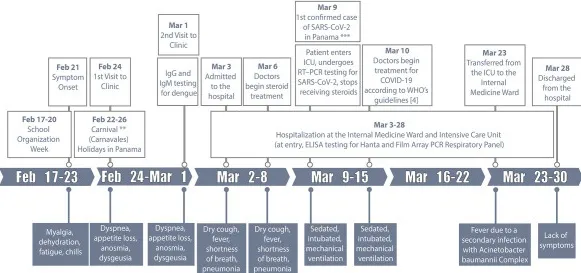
Case history of the first recovered coronavirus disease (COVID-19) patient from Panama. *The patient experienced no fever, sore throat, nasal congestion, running nose or severe coughing since symptom onset until the day of hospitalization. **Carnivals ("Carnavales") are one of the most popular holiday celebrations of the year in Panama. ***The first confirmed case of severe acute respiratory syndrome coronavirus 2 (SARS-CoV-2) in Panama using reverse-transcription polymerase-chain-reaction (RT-PCR) testing was reported on March 9, 2020, and the same day the patient was confirmed positive for SARS-CoV-2 infection. The school where the first cluster of activity was detected in Panama City closed on March 10, 2020, 5 days after the beginning of the academic year. ICU, Intensive care unit; IgG, Immunoglobulin G.
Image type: chart (chart)